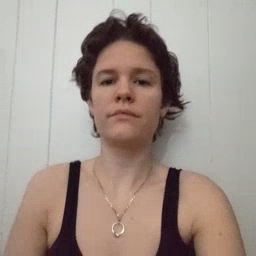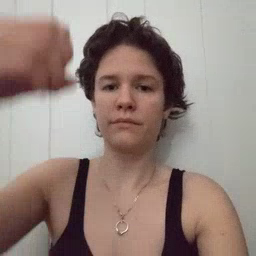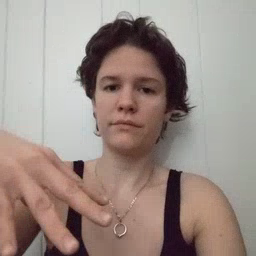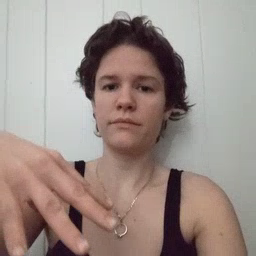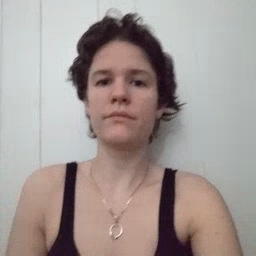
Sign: drop